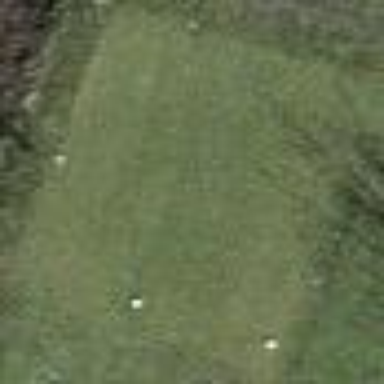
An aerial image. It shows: Golf tee.